Chest X-ray. View position: PA
Patient age: 74
Patient sex: F
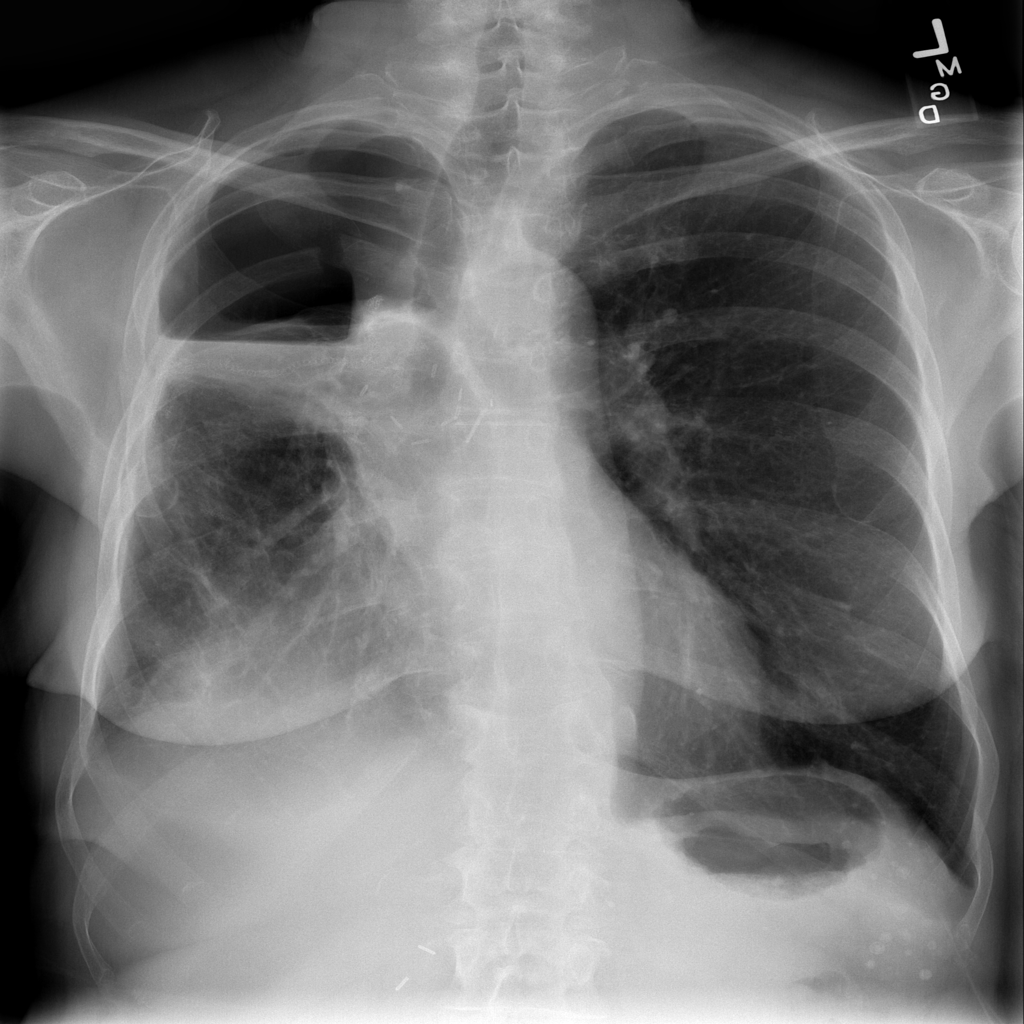
Finding: Pneumothorax